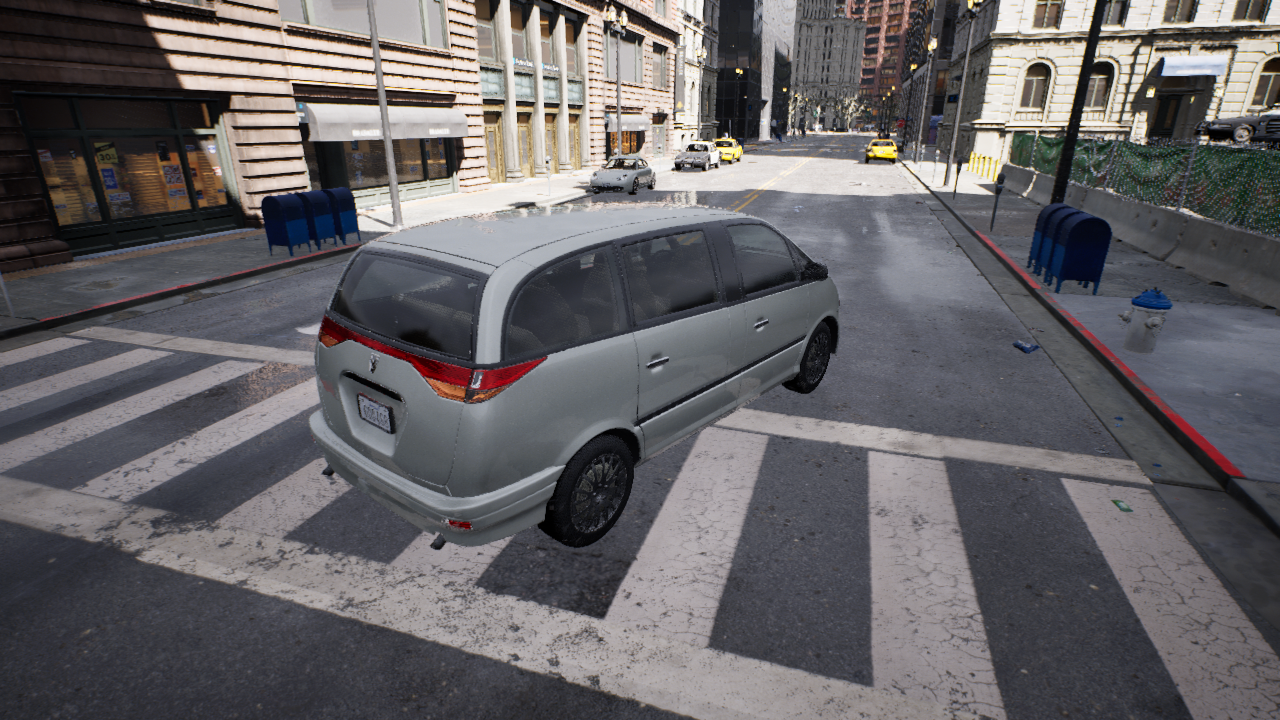
Venue: intersection
Lighting: clear day
Vehicle rig: minivan